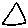
Label: triangle